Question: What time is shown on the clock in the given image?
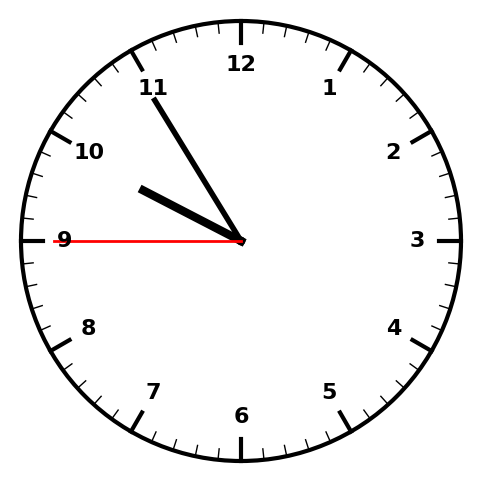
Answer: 09:54:45